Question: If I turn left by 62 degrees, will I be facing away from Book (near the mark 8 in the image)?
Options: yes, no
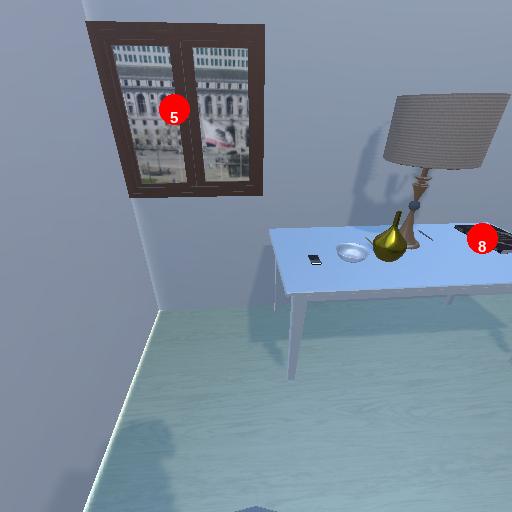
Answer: yes